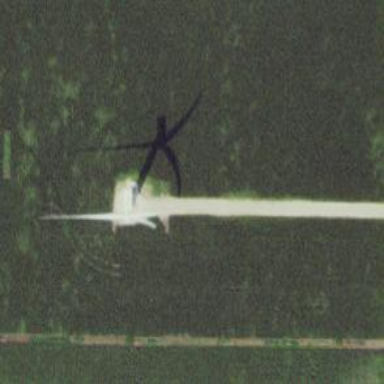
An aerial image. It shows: Wind generator with horizontal axis. The generator is wind turbine.